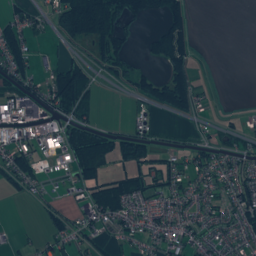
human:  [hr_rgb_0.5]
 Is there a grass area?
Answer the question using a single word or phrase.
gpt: yes

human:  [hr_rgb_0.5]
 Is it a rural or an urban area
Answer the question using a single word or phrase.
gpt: urban

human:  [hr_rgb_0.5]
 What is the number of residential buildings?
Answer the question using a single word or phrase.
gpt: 2319

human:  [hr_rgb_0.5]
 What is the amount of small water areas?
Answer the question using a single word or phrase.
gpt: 35

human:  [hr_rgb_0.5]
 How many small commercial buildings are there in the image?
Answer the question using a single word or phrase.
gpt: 41

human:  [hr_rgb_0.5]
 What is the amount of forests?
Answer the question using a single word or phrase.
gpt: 152

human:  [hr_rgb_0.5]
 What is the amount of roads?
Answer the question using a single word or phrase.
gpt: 1413

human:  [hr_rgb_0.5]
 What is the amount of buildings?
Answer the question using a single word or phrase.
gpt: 2393

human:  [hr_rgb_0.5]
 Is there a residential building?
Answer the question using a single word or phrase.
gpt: yes

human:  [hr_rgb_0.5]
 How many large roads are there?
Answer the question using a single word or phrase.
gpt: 0

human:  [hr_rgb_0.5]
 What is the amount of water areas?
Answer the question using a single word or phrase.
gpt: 62

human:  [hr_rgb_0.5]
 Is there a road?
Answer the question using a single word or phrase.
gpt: yes

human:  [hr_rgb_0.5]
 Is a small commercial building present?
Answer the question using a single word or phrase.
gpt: yes

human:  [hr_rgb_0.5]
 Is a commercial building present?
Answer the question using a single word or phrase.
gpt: yes

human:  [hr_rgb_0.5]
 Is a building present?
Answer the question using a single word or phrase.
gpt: yes

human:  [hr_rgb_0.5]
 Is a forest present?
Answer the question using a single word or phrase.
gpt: yes

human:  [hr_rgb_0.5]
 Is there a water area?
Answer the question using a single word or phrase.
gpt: yes

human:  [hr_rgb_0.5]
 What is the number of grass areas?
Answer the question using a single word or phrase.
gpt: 250

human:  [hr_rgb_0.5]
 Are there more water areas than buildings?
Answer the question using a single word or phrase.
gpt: no

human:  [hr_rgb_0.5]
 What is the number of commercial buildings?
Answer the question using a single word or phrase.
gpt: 52

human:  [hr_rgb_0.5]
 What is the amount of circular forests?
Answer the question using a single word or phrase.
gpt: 1

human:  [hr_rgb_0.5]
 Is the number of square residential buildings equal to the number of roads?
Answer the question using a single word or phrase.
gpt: no

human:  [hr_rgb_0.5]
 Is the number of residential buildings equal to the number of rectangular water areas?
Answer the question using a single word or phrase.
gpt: no

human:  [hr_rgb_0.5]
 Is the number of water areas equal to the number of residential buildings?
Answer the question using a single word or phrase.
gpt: no

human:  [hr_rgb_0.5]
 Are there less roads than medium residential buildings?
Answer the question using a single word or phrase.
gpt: no

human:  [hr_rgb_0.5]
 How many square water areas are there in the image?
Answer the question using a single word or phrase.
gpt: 12

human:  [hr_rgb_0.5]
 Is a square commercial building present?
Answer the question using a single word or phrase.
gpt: no

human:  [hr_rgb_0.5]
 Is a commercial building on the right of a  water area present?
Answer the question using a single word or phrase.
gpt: yes

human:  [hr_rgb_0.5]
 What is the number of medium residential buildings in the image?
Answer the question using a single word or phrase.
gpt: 10

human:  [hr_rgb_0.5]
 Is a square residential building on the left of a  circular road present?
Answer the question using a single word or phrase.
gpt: no

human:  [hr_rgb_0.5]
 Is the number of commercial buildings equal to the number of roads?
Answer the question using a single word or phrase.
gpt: no

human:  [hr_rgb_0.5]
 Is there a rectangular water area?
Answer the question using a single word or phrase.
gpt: yes

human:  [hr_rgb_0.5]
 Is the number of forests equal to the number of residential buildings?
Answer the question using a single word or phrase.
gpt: no

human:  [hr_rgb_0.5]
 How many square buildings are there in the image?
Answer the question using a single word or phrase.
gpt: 8

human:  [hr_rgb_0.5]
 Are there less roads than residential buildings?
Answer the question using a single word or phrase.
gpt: yes

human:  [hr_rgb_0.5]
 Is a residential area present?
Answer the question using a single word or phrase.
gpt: yes

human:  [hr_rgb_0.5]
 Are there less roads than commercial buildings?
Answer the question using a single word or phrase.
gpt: no

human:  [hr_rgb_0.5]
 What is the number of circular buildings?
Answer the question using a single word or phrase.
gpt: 8

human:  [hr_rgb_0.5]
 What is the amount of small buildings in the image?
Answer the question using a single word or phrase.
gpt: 2367

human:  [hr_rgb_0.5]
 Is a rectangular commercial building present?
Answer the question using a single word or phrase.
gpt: yes

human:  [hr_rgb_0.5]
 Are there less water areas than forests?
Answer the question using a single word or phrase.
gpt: yes

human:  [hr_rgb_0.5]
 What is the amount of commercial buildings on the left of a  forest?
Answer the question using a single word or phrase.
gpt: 52

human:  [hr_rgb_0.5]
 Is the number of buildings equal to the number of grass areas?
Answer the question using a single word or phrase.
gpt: no

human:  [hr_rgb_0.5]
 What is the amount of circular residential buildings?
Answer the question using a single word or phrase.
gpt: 8

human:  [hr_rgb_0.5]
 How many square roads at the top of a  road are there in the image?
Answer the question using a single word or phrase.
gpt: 0

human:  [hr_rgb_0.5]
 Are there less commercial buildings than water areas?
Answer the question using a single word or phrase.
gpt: yes

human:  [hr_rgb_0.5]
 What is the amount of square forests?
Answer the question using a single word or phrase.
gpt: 1

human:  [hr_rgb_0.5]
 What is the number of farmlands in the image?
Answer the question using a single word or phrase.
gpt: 12

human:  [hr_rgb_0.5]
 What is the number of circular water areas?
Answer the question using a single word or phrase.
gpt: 12

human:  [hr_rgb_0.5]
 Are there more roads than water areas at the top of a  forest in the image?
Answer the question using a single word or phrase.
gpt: yes

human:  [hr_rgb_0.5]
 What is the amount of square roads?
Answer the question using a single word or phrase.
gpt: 0

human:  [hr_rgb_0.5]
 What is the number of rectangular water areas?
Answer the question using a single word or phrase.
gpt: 25

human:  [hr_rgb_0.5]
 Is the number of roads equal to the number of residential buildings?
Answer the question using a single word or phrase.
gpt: no

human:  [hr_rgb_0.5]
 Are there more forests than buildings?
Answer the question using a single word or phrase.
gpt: no

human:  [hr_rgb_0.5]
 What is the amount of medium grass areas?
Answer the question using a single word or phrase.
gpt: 69

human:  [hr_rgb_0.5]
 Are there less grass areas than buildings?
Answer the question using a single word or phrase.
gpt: yes

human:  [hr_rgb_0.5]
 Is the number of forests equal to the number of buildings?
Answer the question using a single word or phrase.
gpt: no

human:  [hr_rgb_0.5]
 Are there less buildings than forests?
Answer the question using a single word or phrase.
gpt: no

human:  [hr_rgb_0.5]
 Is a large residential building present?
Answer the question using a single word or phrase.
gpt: yes

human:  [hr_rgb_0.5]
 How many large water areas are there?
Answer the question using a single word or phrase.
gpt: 14

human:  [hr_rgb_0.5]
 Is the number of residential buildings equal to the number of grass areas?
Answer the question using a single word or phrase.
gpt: no

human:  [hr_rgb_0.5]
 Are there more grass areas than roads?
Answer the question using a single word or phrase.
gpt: no

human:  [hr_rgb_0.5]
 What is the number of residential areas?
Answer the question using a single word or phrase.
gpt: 5

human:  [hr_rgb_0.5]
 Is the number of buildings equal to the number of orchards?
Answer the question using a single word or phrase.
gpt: no